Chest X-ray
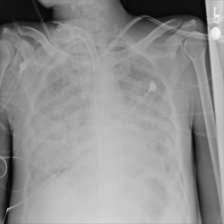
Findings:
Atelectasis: negative
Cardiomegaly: negative
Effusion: negative
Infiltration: negative
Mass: negative
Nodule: negative
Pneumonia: negative
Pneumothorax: negative
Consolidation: negative
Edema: negative
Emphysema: negative
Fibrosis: negative
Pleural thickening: negative
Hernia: negative